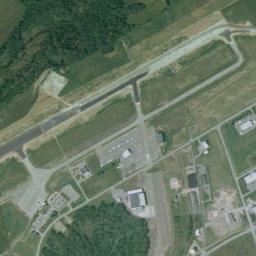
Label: airport